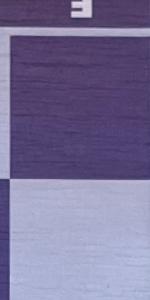
Label: Empty